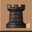
Piece: bR